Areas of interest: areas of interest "Business office"
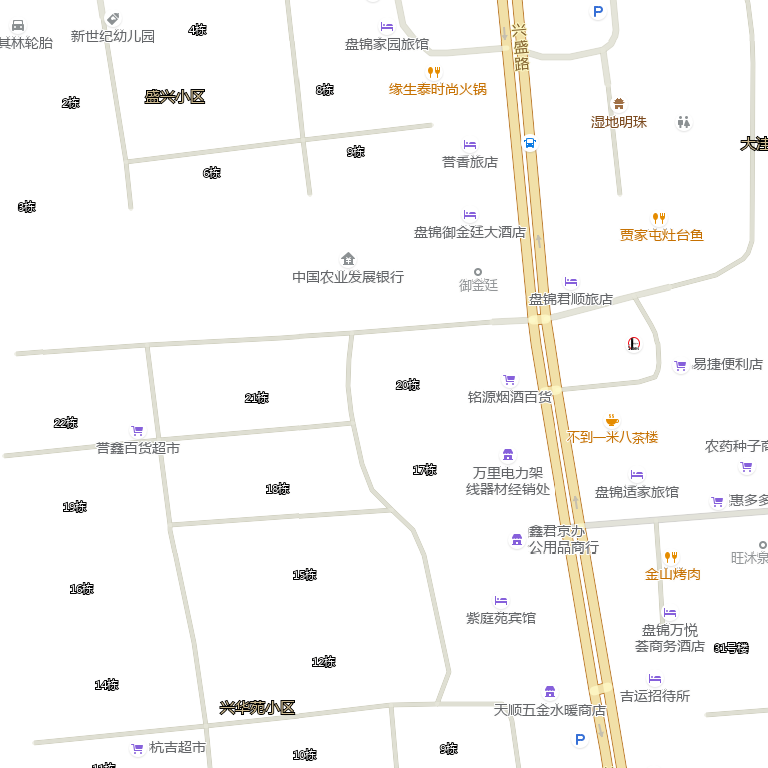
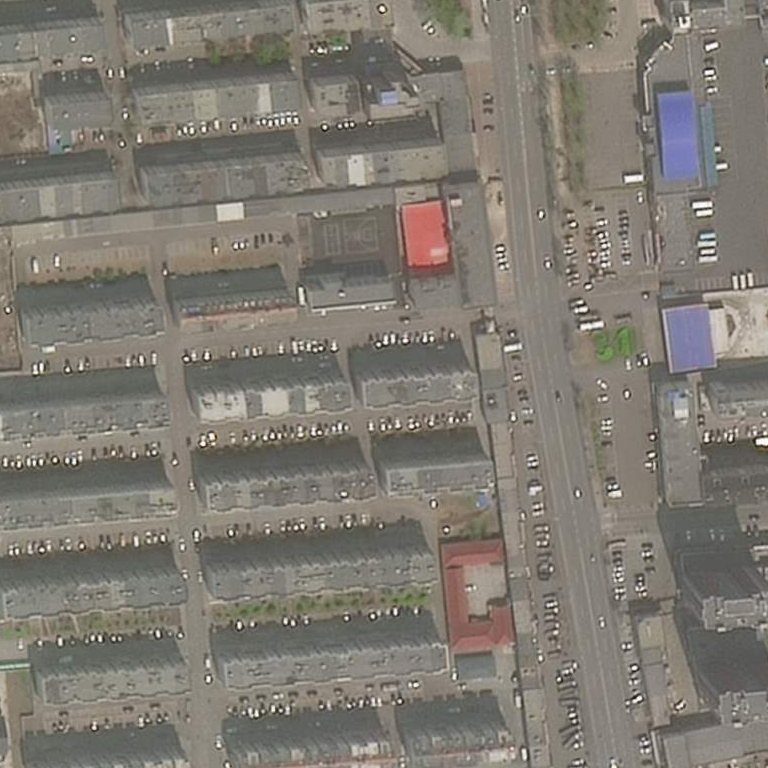